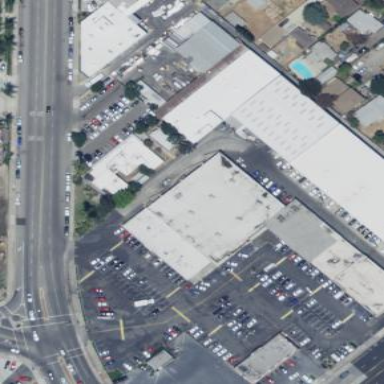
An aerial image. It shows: Retail building.